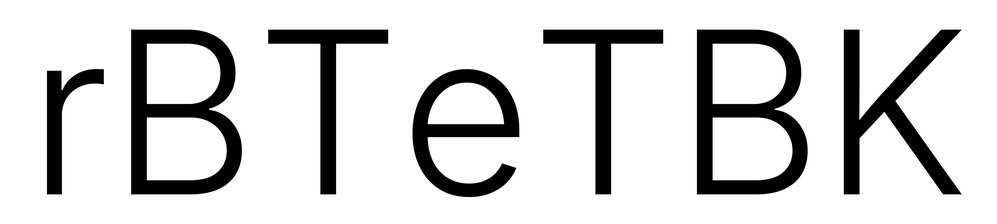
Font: Inter_Light